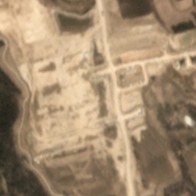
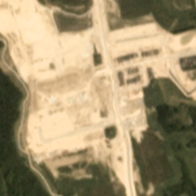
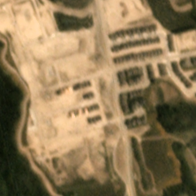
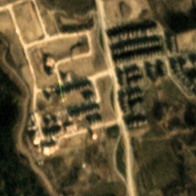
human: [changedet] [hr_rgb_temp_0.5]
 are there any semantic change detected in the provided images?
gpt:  vegetation replaced the original bareland .

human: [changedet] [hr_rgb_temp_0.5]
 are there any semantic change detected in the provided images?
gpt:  vegetation appeared in the scene .

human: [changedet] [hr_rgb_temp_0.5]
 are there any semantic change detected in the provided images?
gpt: some trees appeared on the left side .

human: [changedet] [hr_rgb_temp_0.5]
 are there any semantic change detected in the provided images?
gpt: many trees and grass appeared on the right side .

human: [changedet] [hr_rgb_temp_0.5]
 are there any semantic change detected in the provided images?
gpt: lush green trees and grass replaced the original bare and intersecting roads appeared .